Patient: sex F, age 54
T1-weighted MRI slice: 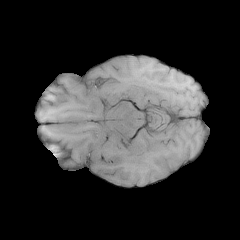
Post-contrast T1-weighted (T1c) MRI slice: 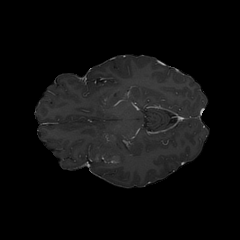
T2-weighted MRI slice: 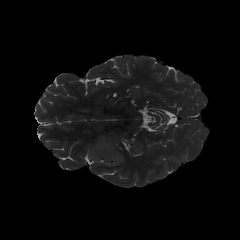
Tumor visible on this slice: yes
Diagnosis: Astrocytoma, IDH-wildtype
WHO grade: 3